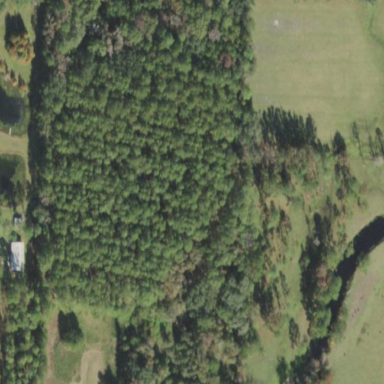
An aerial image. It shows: Mixed woodland area with various types of leaves.